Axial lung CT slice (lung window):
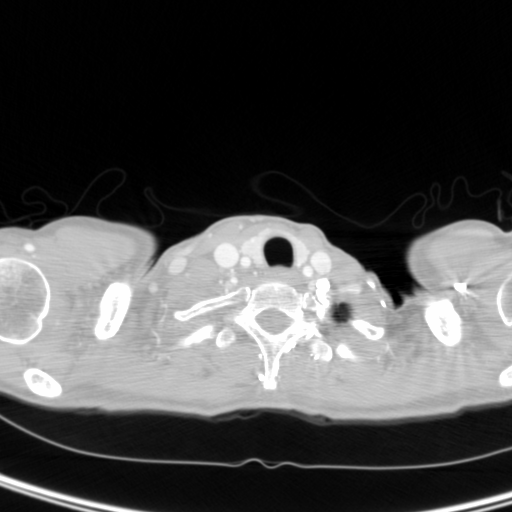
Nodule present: no